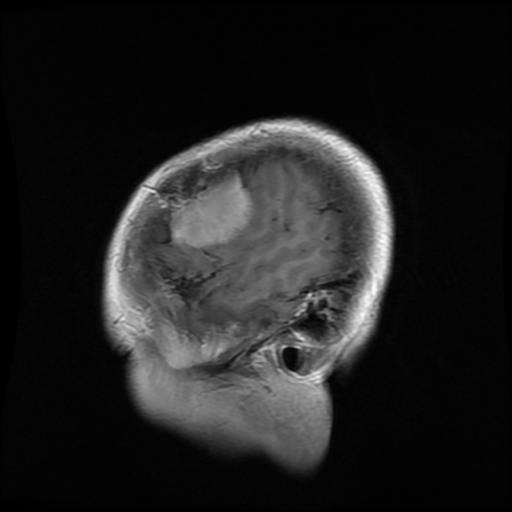
Label: meningioma